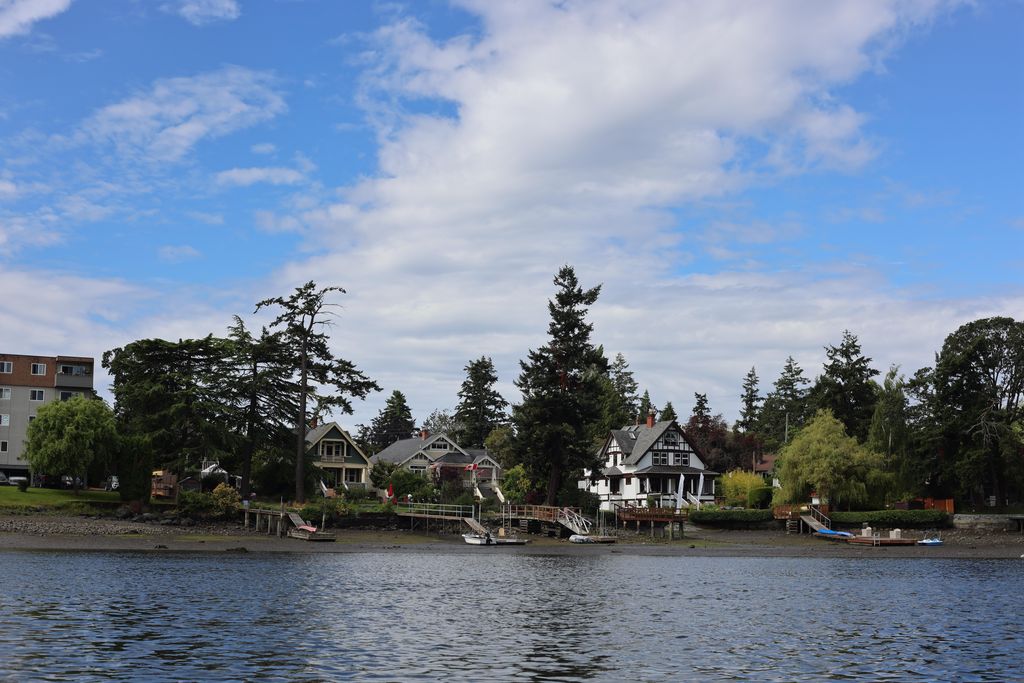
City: victoria